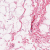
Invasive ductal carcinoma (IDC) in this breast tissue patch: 0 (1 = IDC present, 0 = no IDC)